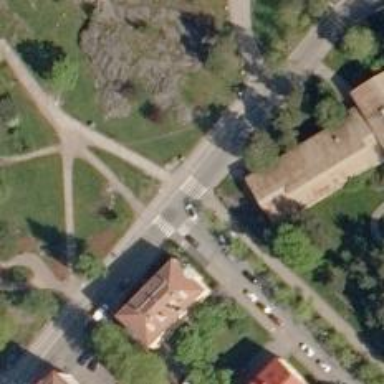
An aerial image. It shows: Cycleway crossing with asphalt surface.